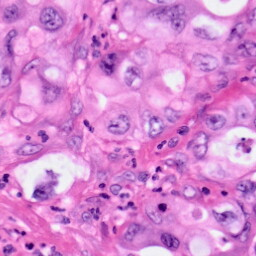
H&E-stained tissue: Pancreatic